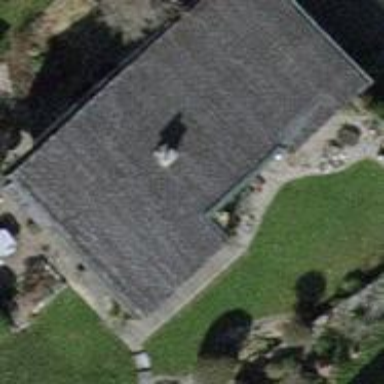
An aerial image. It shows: Detached building.